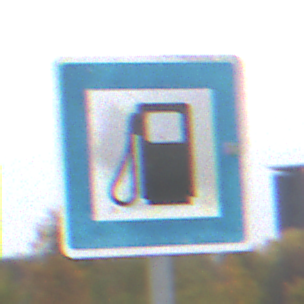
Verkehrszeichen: Tankstelle
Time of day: Midday
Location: Outdoor (Suburban)
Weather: Overcast
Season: NotSpecified
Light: Natural